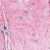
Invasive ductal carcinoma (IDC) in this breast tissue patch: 0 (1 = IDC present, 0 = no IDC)